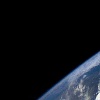
Label: space